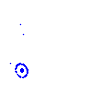
Particle: kaon